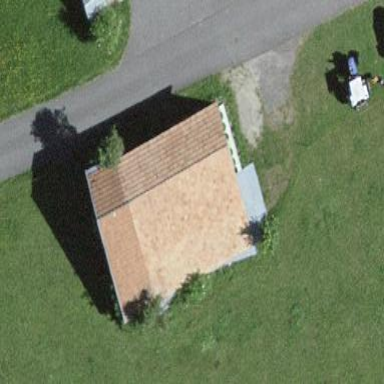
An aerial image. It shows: Barn.